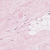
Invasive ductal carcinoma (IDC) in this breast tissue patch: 0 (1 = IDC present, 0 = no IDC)